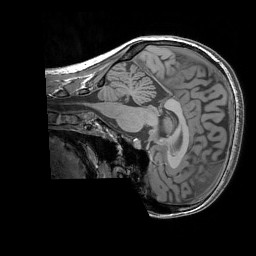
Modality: T1w
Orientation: sagittal
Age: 30
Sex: female
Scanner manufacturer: siemens
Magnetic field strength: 3 T
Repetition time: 1.83 s
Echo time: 0.00303 s